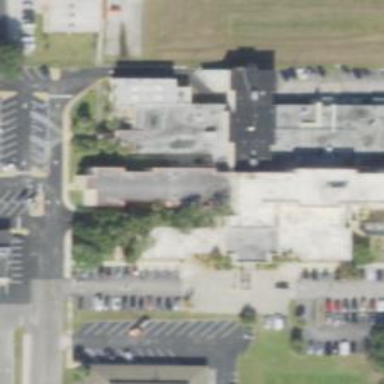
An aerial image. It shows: Nursing home.